Field crop: maize
Growth stage: 1
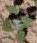
Species: chenopodium